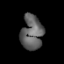
Tissue: prostate
Cell type: B cells
Senescence score: 0.724
Nuclear area (px): 726
Mean DAPI intensity: 98.869